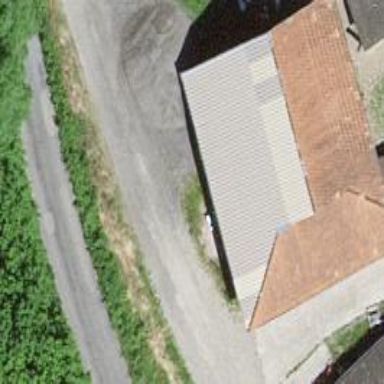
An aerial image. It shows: Barn.